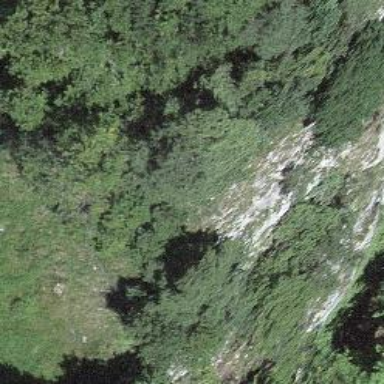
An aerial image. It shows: Cliff in nature.